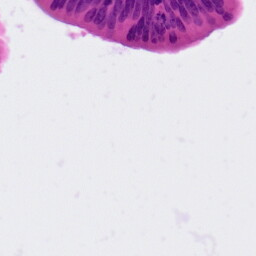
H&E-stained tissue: Colon